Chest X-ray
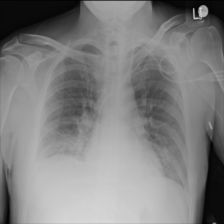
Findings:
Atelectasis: negative
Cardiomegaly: negative
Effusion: negative
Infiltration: negative
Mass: negative
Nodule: negative
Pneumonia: negative
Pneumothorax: negative
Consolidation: negative
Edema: negative
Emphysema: negative
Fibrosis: negative
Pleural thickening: negative
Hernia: negative